Question: I am developing a partition tool, and I am facing a problem in the design. I have a class (called CtrlFactories) that will read the MBR and build an object for each partition that is found in the MBR. I have a class for each type of partition and a Factory for each of them.
Here is how it looks like:

(I've put only NTFS and FAT32 in the example, but I have one for each type of partition).
My idea was to put in the IFactory something like:
'''
std::map< EPartType, IFactory* > mpFactories;
'''
And build it in the constructor, or in some init function:
'''
IFactory::IFactory()
{
mpFactories[PART_NTFS] = new FactoryNTFS();
mpFactories[PART_FAT32] = new FactoryFAT32();
mpFactories[PART_EXT2] = new FactoryEXT2();
...
}
'''
And in the "Build" function, do:
'''
int CtrlFactories::Build()
{
...
MBR mbr;
BuildMBR( mbr );
//... here I loop all the partitions found...
for( /*each partition*/ )
{
IPartition* part = mpFactories[ mbr.GetPartType() ]->Build( mbr.PartPosition() );
//..and store each partition somewhere
}
}
'''
The point is: I have lots of partition types (> 100), and in most of cases, the user will only have two or three different types of partitions in the HD. So it seems like a waste of time and memory to allocate all the factories and not using most of them. I think that a lazy initialization would be much better here, but then I would need somewhere a code like:
'''
switch( mbr.GetPartType() )
{
case PART_NTFS:
if ( mpFactories[ PART_NTFS ] == NULL )
mpFactories[PART_NTFS] = new FactoryNTFS();
break;
case PART_FAT32:
if ( mpFactories[ PART_32 ] == NULL )
mpFactories[PART_32] = new Factory32();
break;
...
}
'''
}
And that very long switch/case would add too much ciclomatic complexity to the code (even the code being easy to understand).
So, is there a better solution for the problem, that can avoid the very long "switch/case" and that does not waste resources?
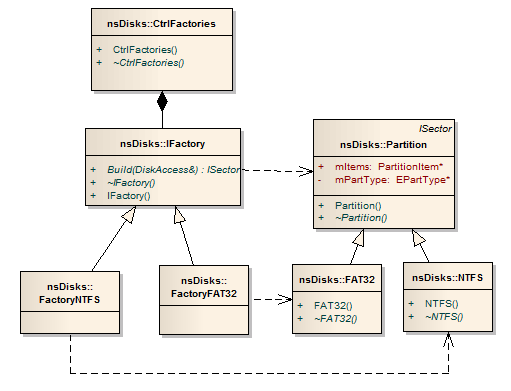
Answer: One approach would be to implement the factories with the Singleton pattern. Have a static 'Instance()' method on each factory class that manages it's instantiation. Then in your map you could store a function pointer to that method.
In your 'Build()' code you're then looking up a pointer to the 'Instance()' method for the factory for each partition you come across. Use that pointer to get the actual factory you need, and then proceed from there.